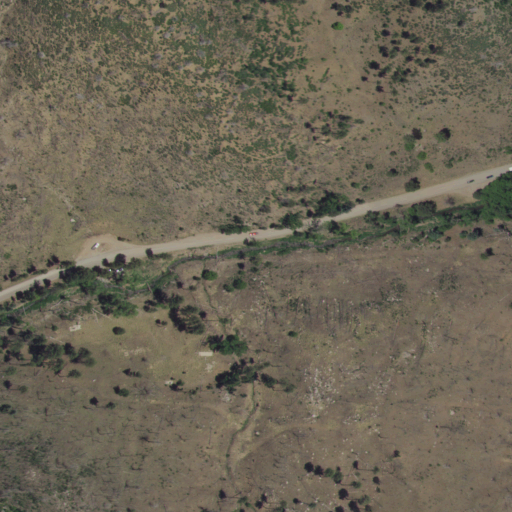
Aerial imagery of valley in New Mexico named Spring Canyon containing evergreen forest and shrub